Question: I am trying to implement UI like google keep.
In the main layout there is frame layout in which there is a FAM(Floating Actions Menu) and a blackshadow view which is visible when FAM is expanded.
What i want is that when i touch the shadow view it should Collapse the FAM. To do that i have implemented onTouchlistner on shadowview.
'''
shadowview.setOnTouchListener(new View.OnTouchListener() {
@Override
public boolean onTouch(View v, MotionEvent event) {
if(fam.isExpanded()){
fam.collapse();
}
return false;
}
});
'''
But what happens is that when i touch the area with MyCardGridView's card (Which open's another activity) open's another activity. Which should not happen.

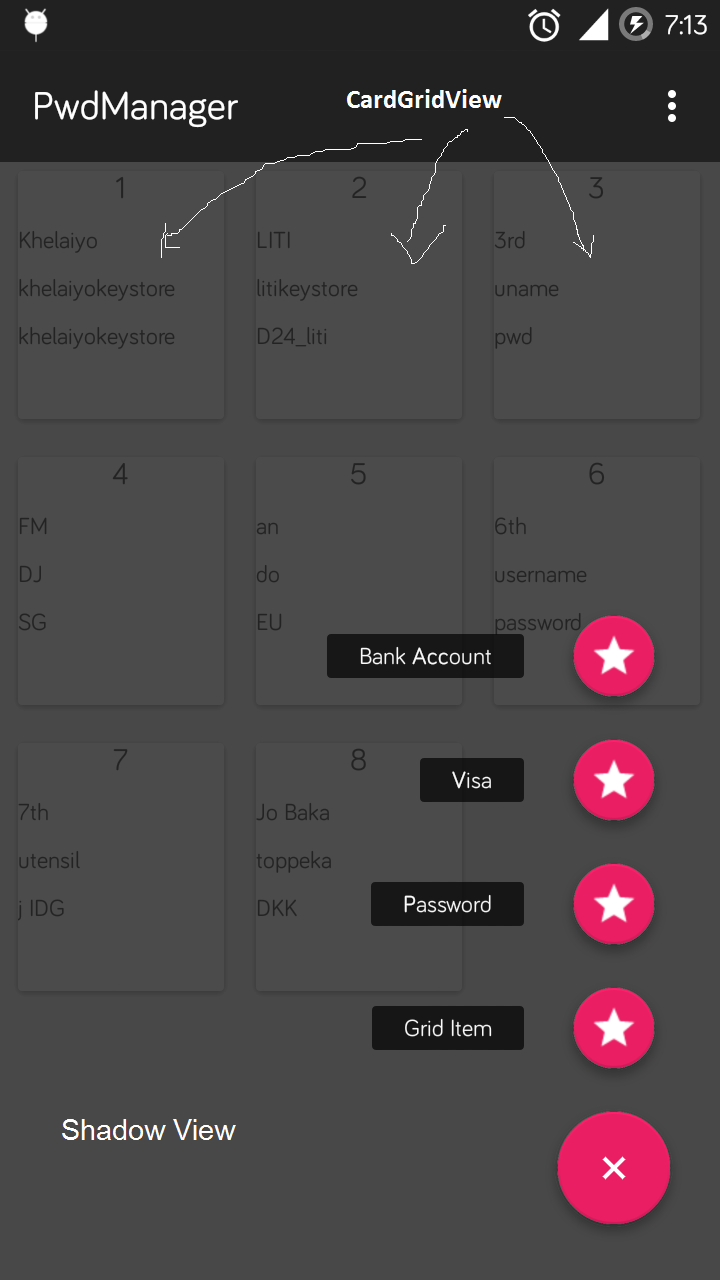
Answer: You should try to use 'return true;' instead of 'return false;', because as the documentation says :
> Returns:
True if the listener has consumed the event, false otherwise.
Maybe the issue here is caused by 'return false'